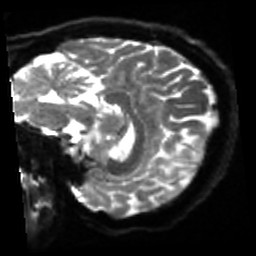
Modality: sbref
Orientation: sagittal
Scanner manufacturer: siemens
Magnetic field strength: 3 T
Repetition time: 4 s
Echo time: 0.0594 s